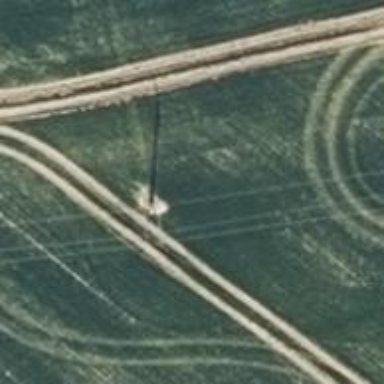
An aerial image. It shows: Minor power line with 3 cables.